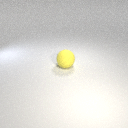
large yellow rubber sphere